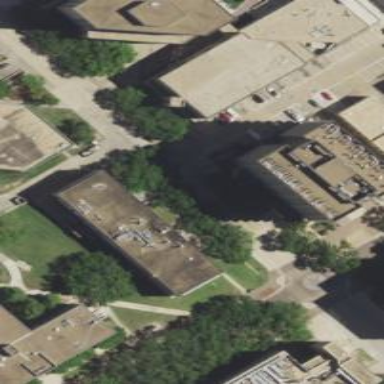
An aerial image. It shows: View of university building.